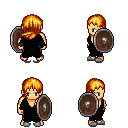
a pixel art fantasy rpg character, male body template, human, tanned skin, gray robe, metal pants, light blonde left-swept hairstyle, white slippers, shield, four views (front, back, left, right), 2x2 character sprite sheet, small pixel art, hard edges, no anti-aliasing